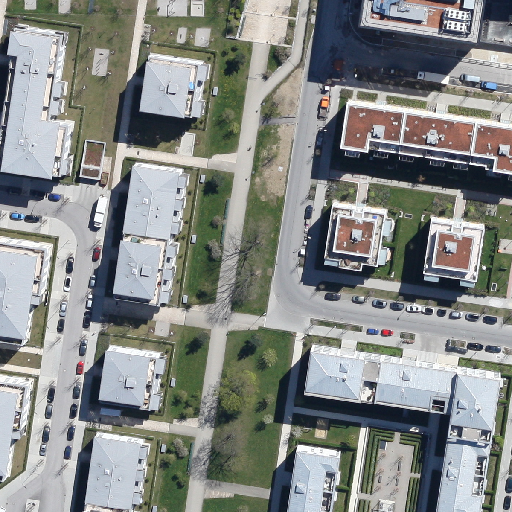
Referring expression: van in the parking area